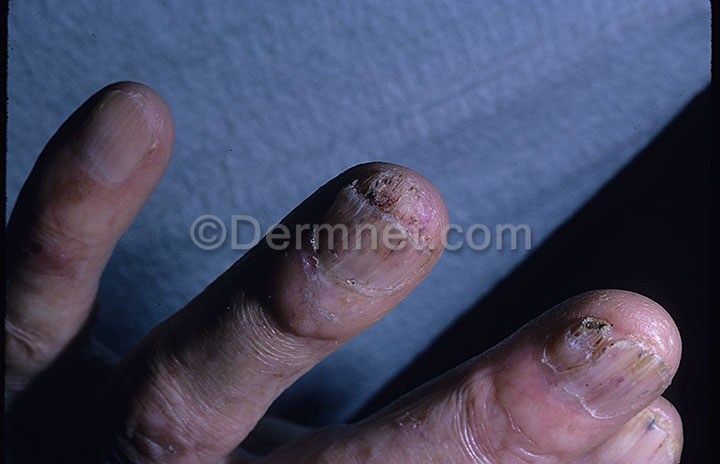
Disease: Actinic Keratosis Basal Cell Carcinoma and other Malignant Lesions